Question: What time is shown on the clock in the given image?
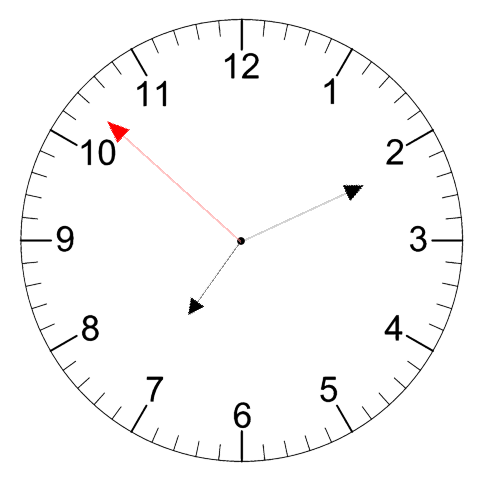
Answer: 07:10:52